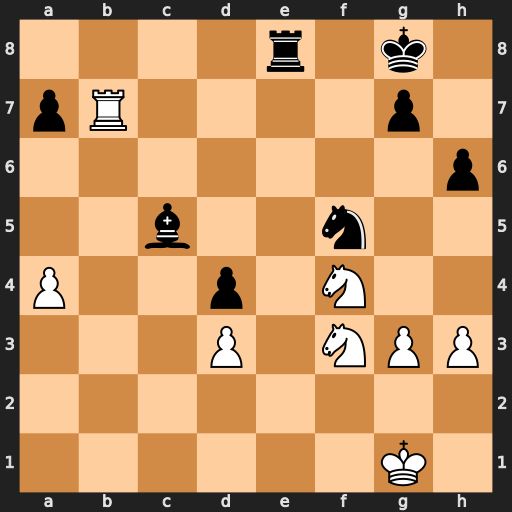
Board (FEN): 4r1k1/pR4p1/7p/2b2n2/P2p1N2/3P1NPP/8/6K1
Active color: w
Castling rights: -
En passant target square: -
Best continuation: Rb5 Rc8 Ne6 Bd6 Rxf5